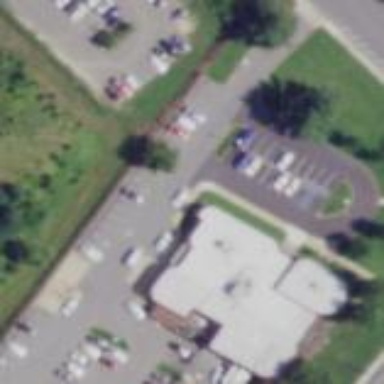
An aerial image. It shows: Police building.